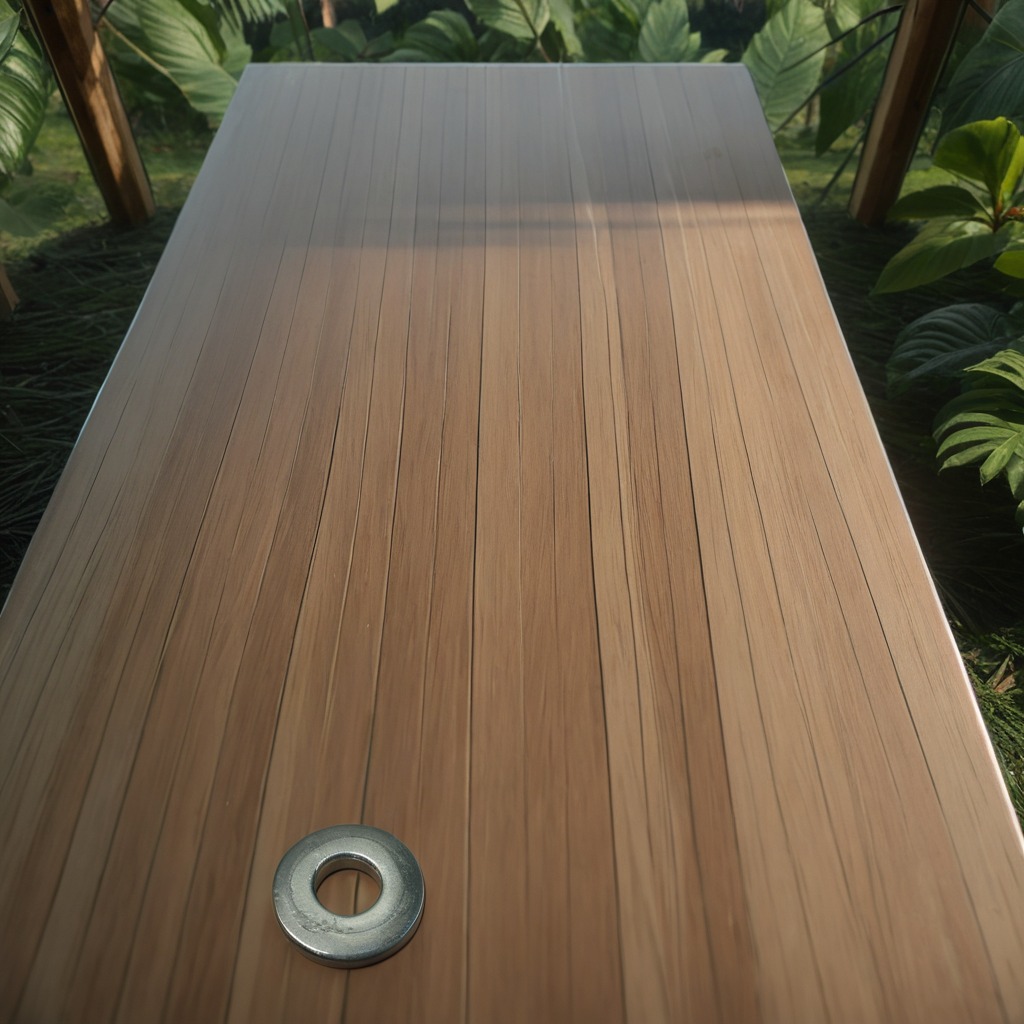
A flat metal washer lying on the wooden table.